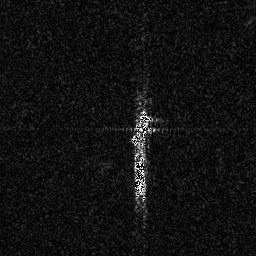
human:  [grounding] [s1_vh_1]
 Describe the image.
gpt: In the satellite image, there is  <ref>1 large ship </ref> <box>[[49, 42, 60, 76, 0]]</box> located at center.